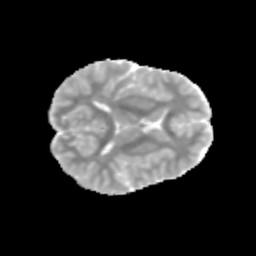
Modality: MD
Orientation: axial
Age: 11
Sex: male
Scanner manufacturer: siemens
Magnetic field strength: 3 T
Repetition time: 3.8 s
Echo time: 0.07 s